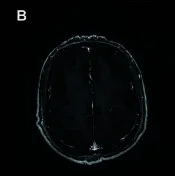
Brain MRIs of the patient revealed the size of BM lesion and PTBE. Comparing with the brain MRI before, the maximum vertical diameter of BM demonstrated slight shrunk (17x22 to 14x18 mm).
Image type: radiology (mri)